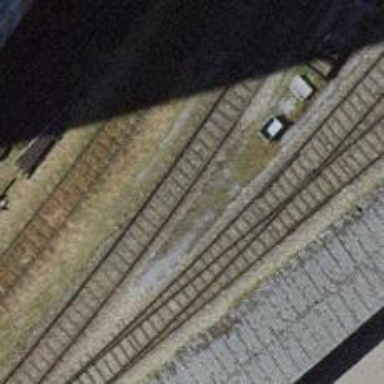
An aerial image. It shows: Single-track railway yard.